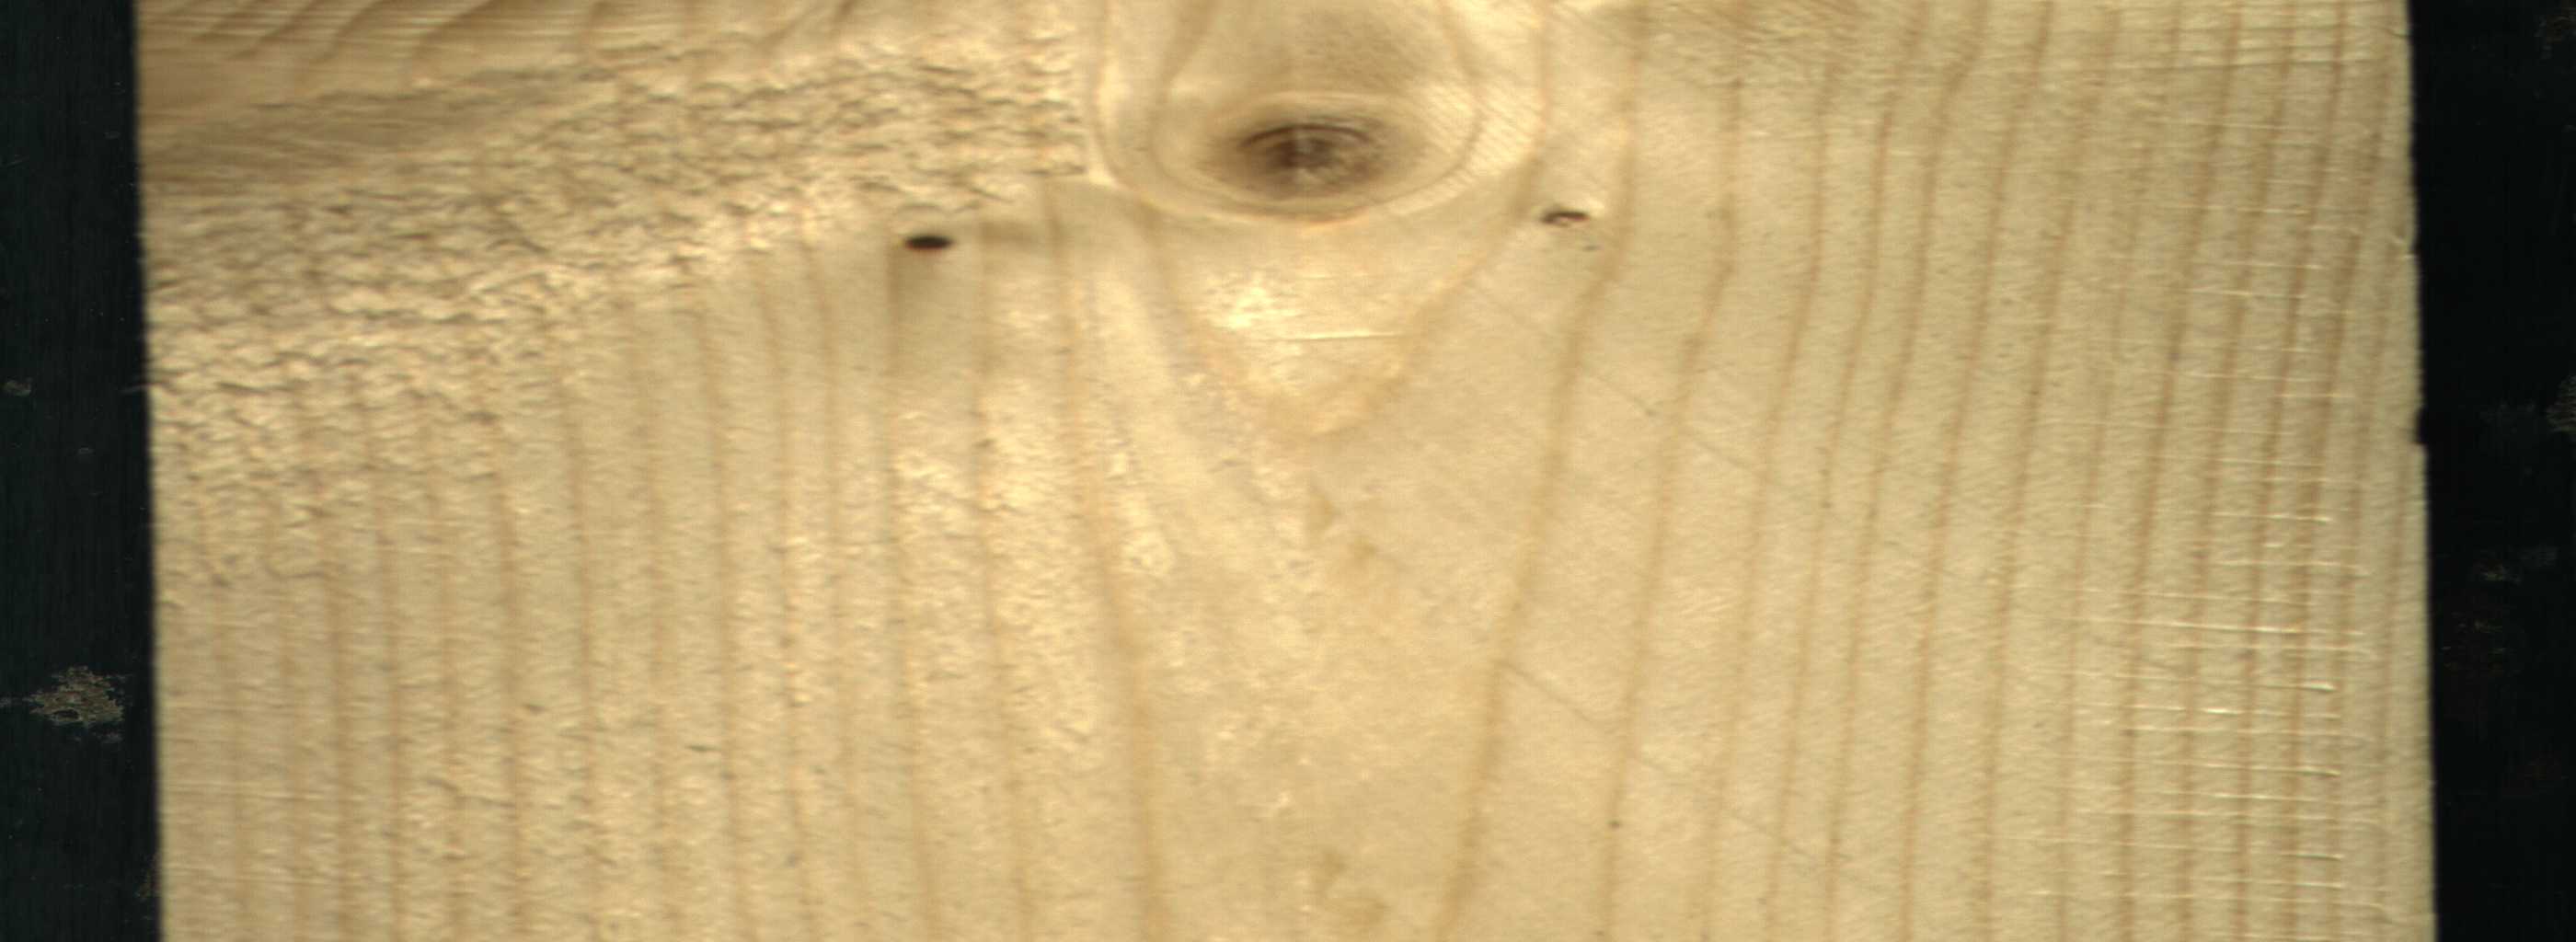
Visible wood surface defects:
Live_Knot
Live_Knot
Live_Knot